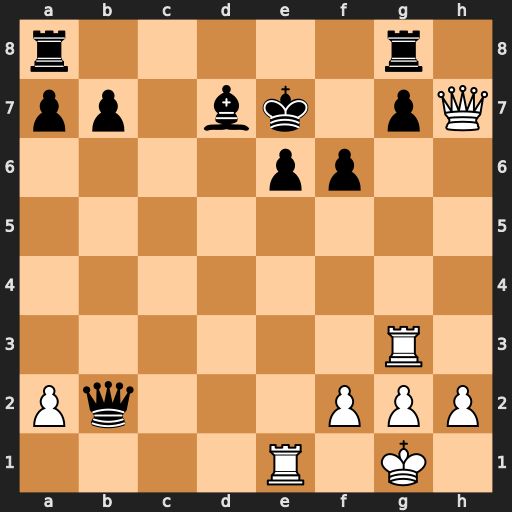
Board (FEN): r5r1/pp1bk1pQ/4pp2/8/8/6R1/Pq3PPP/4R1K1
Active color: w
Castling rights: -
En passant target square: -
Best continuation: Rxg7+ Rxg7 Qxg7+